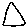
Label: triangle